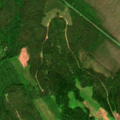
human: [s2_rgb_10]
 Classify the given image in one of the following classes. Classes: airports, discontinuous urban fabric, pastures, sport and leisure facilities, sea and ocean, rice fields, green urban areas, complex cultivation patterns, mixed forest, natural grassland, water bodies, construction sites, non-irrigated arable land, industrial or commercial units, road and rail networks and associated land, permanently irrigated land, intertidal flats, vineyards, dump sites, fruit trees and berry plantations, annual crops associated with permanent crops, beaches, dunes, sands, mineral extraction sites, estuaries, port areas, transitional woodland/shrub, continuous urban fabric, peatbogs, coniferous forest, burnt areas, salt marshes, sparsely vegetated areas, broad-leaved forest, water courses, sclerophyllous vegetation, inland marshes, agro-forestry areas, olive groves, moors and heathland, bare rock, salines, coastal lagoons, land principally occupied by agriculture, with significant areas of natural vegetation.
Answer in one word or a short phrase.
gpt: coniferous forest, transitional woodland/shrub